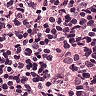
Metastatic tissue present: no